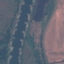
Land use / land cover: River